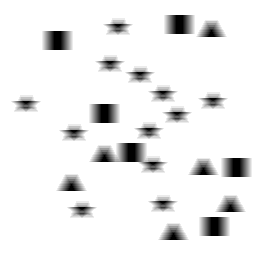
Squares: 6
Triangles: 6
Stars: 12
Total shapes: 24